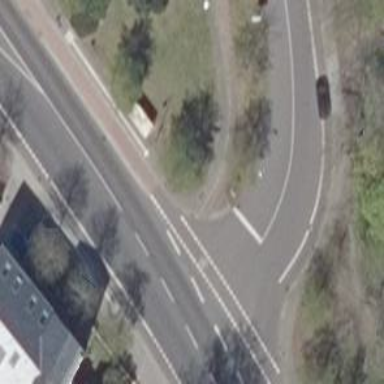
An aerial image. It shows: Public transport stop position.